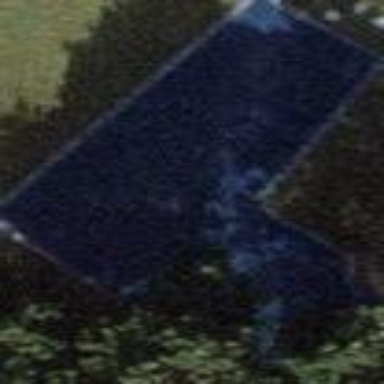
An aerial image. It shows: Swimming pool located in leisure land.